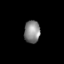
Tissue: skin
Cell type: Epithelial cells
Senescence score: 0.247
Nuclear area (px): 349
Mean DAPI intensity: 135.702